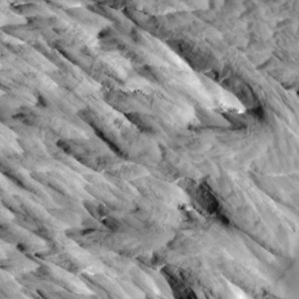
Label: non_frost